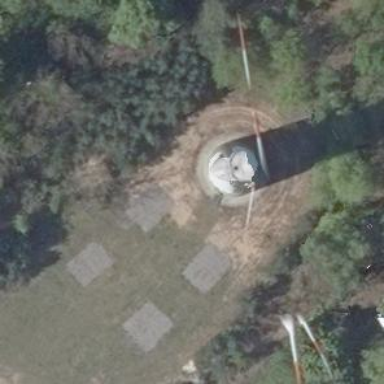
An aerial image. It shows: Wind-powered generator.